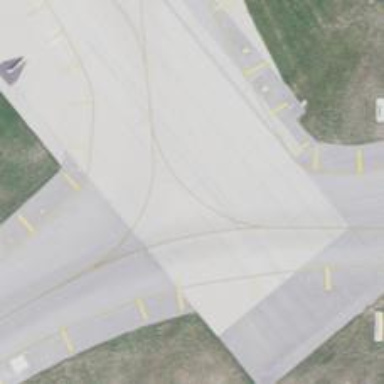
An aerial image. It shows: Image of taxiway at airport.